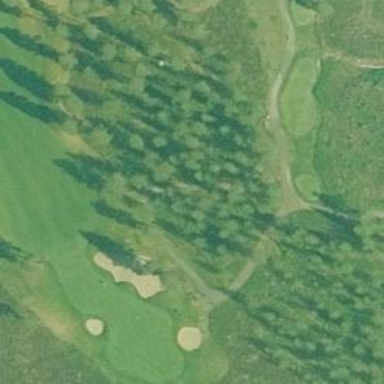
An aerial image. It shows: Footway that doubles as golf path.